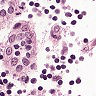
Metastatic tissue present: no